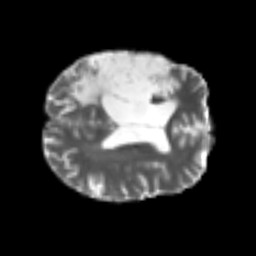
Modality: T2w
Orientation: axial
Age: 50
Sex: male
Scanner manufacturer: siemens
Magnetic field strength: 3 T
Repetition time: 4.987 s
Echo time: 0.0792 s